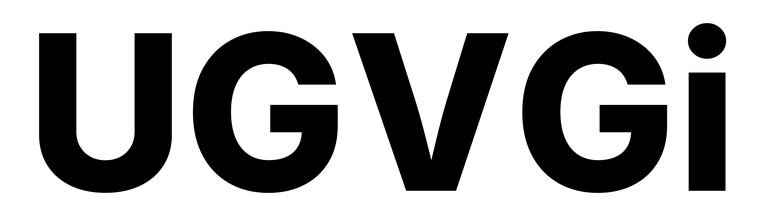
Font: Inter_ExtraBold